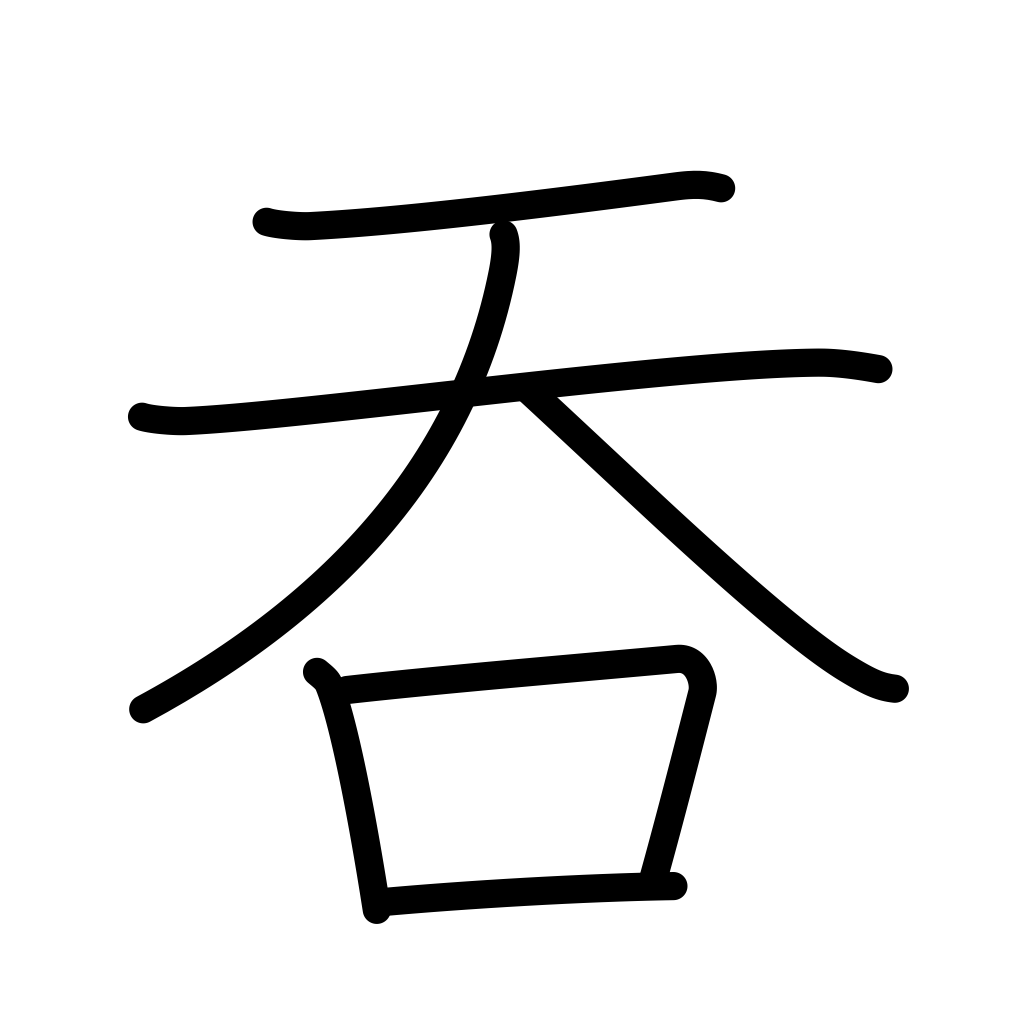
Meaning: swallow, absorb, annex, engulf